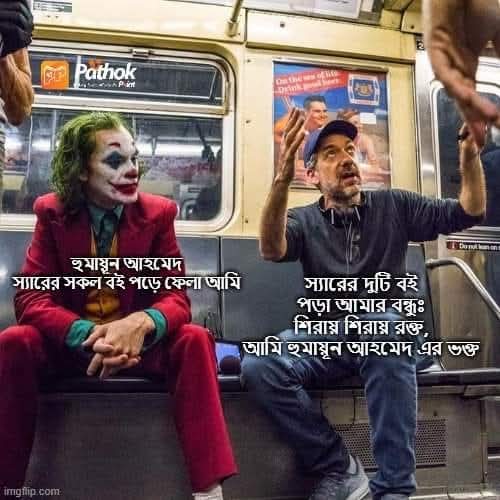
Text: হুমায়ূন আহমেদ স্যারের সকল বই পড়ে ফেলা আমি
স্যারের দুটি বই পড়া আমার বন্ধুঃ শিরায় শিরায় রক্ত, আমি হুমায়ূন আহমেদ এর ভক্ত

Label: Non Hate